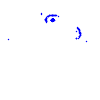
Particle: proton